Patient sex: F
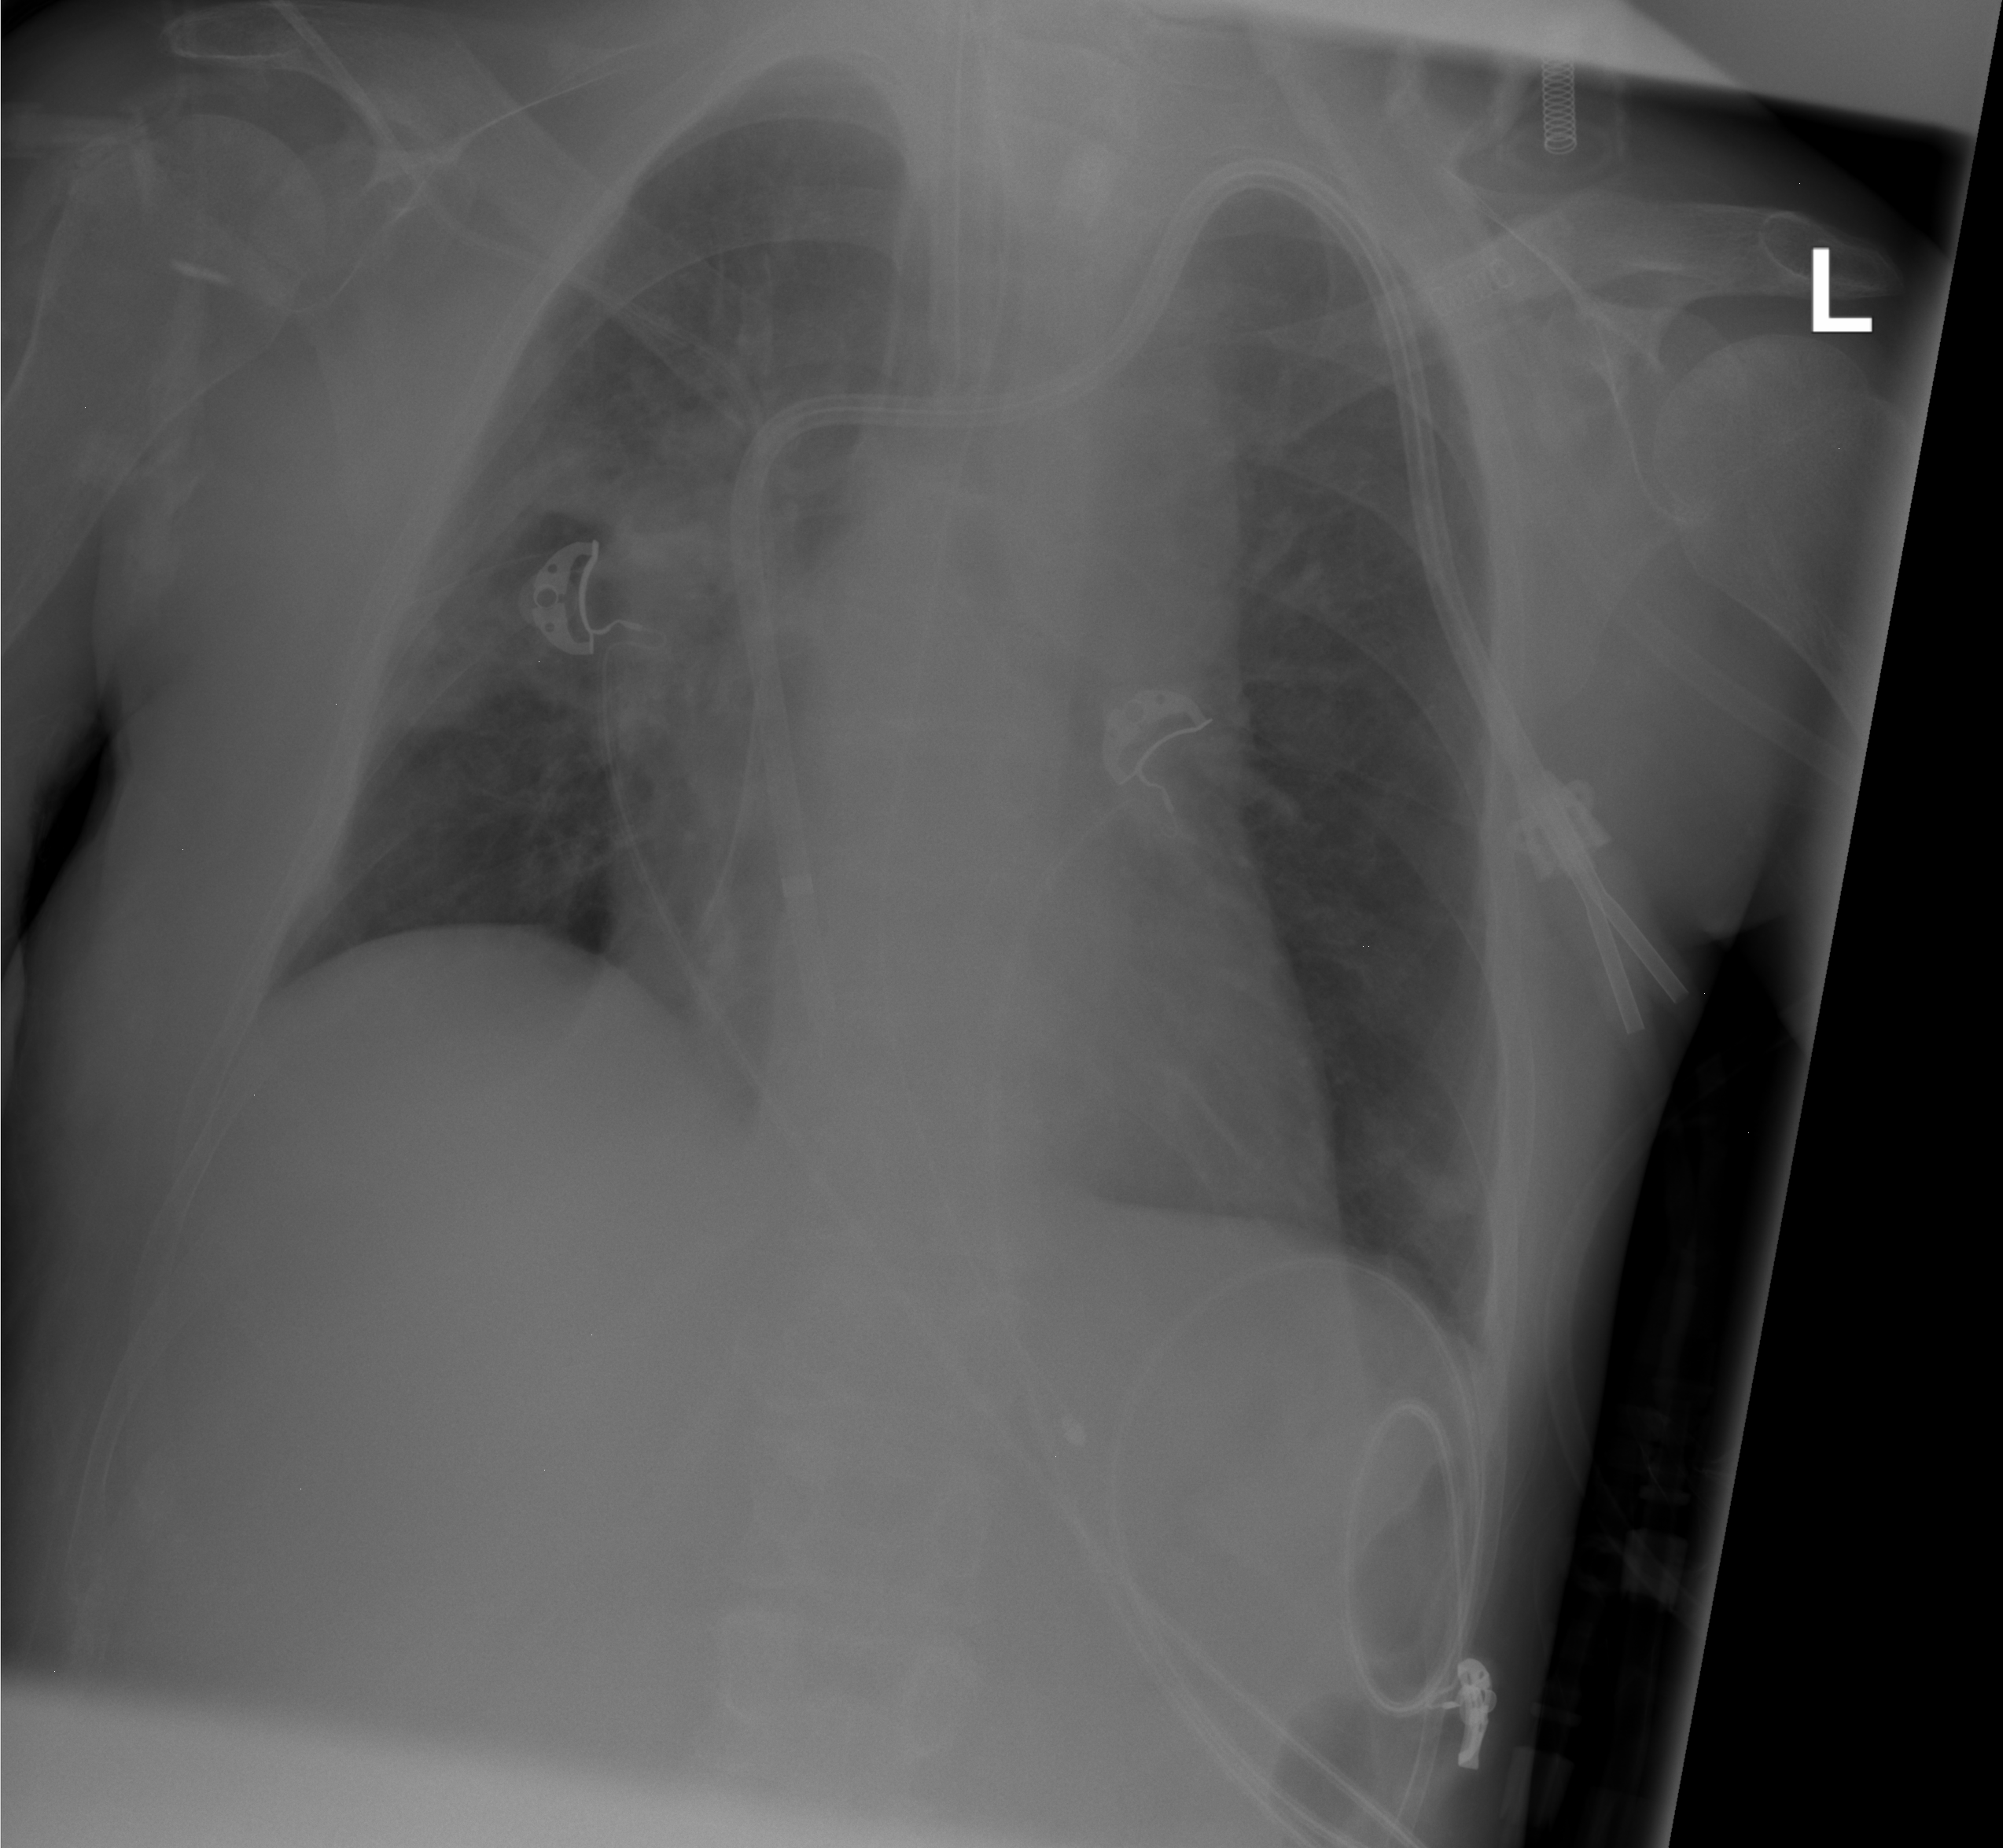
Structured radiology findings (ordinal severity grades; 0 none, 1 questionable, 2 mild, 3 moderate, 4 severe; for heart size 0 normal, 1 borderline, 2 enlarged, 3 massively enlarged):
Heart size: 0
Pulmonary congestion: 2
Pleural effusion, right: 0
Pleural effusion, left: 0
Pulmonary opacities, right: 3
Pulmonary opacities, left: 1
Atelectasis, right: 2
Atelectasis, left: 2